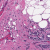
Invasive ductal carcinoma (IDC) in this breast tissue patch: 0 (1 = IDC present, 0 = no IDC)